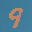
Label: 9